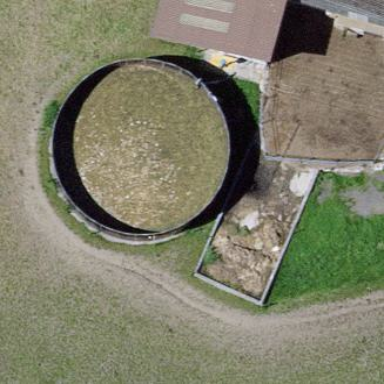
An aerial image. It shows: Storage tank with man-made structure.